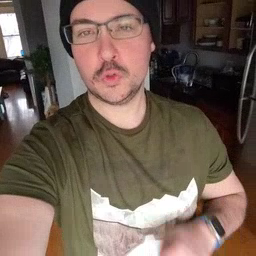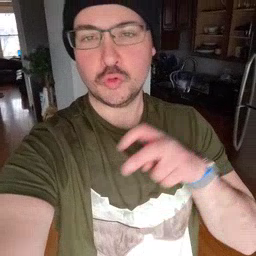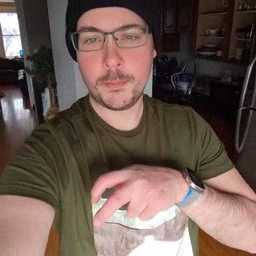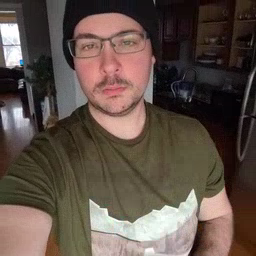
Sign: jump